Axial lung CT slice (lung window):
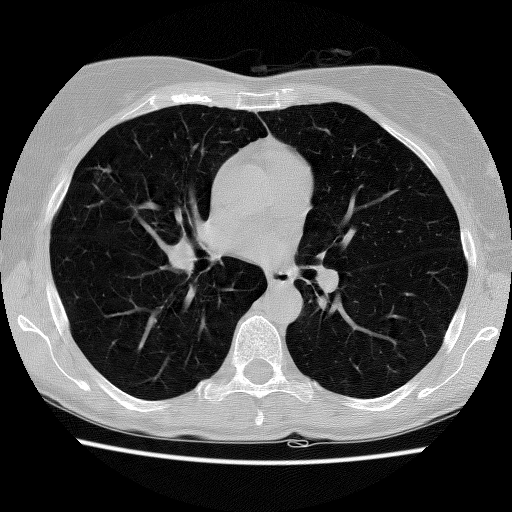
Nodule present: no